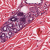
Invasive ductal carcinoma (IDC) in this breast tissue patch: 0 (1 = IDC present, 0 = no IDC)